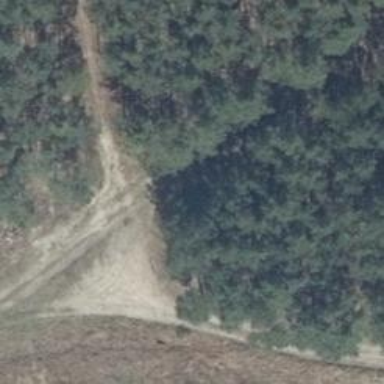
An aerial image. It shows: Dirt track road with grade 4 tracktype.